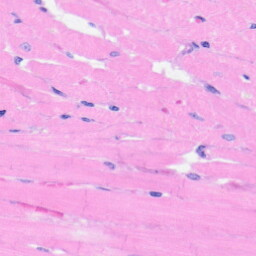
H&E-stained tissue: Heart